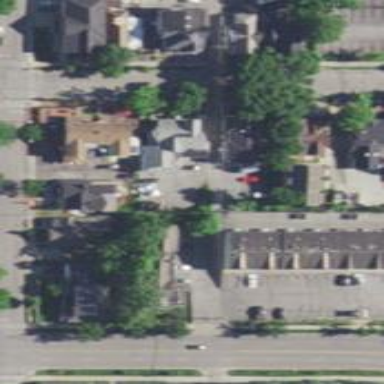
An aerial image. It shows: Alleyway designated as service road.